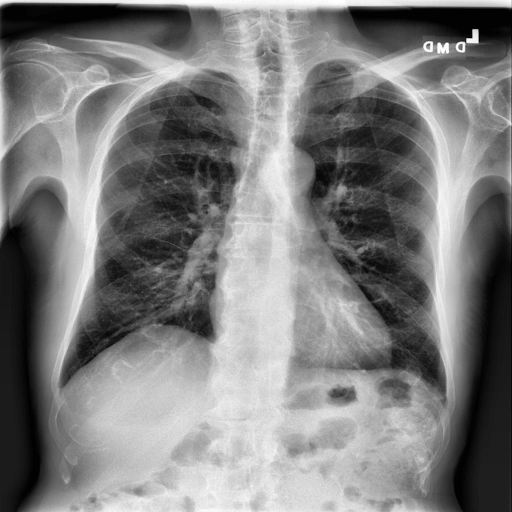
Finding: NORMAL